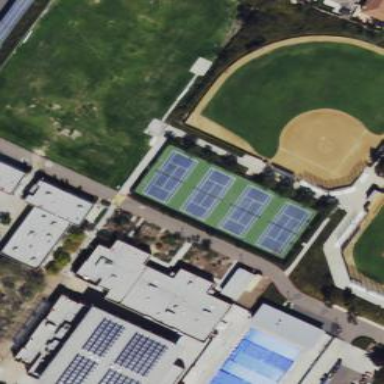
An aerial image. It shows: Tennis court on pitch.